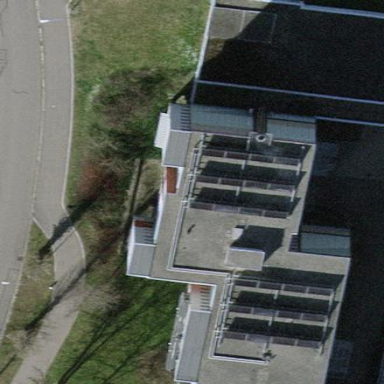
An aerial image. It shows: Apartment building with flat roof.